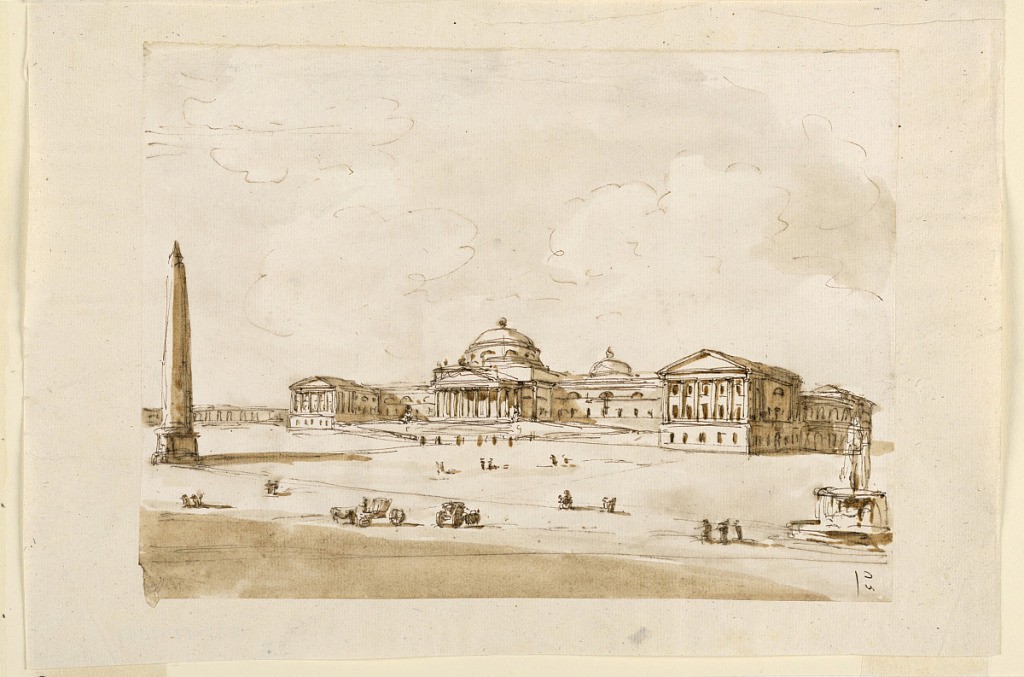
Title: Design for a Square with a Palace
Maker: Giuseppe Barberi, Italian, 1746–1809
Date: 18th century
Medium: Pen and brown ink, brush and brown wash on off-white laid paper, lined
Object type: Drawing
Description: Large classical style palace in bare landscape; fountain on right, obelisk on left, and some carriages with figures in the foreground.